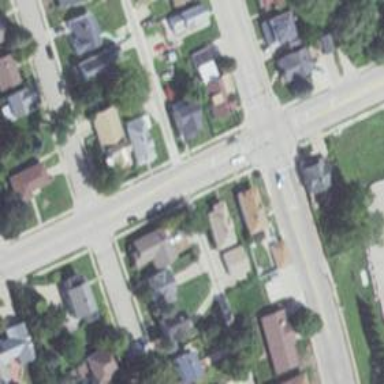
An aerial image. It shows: Alley classified as service road.